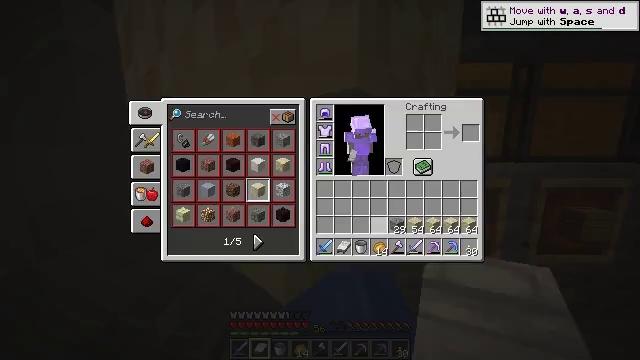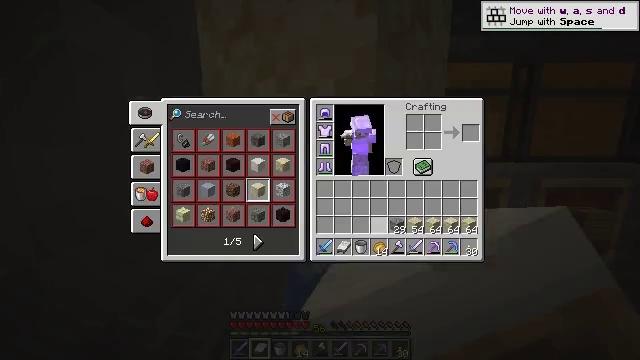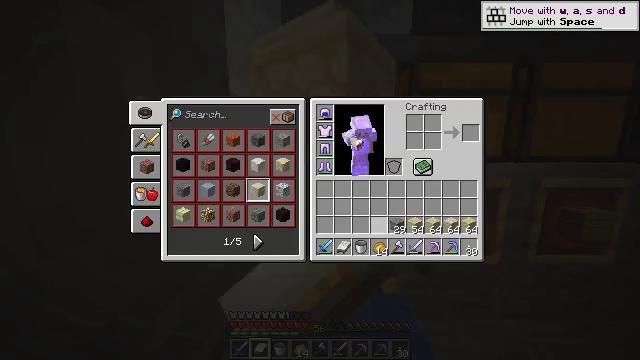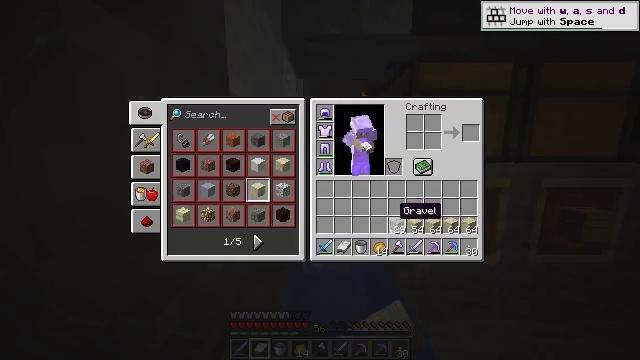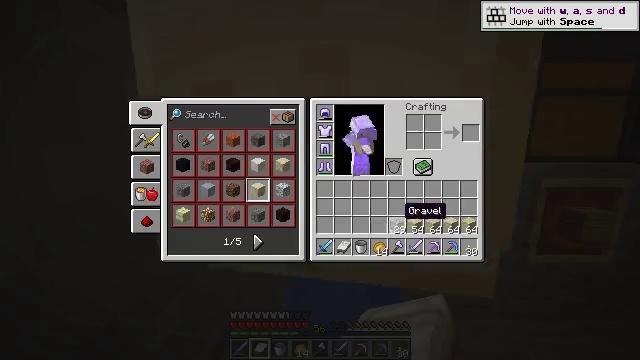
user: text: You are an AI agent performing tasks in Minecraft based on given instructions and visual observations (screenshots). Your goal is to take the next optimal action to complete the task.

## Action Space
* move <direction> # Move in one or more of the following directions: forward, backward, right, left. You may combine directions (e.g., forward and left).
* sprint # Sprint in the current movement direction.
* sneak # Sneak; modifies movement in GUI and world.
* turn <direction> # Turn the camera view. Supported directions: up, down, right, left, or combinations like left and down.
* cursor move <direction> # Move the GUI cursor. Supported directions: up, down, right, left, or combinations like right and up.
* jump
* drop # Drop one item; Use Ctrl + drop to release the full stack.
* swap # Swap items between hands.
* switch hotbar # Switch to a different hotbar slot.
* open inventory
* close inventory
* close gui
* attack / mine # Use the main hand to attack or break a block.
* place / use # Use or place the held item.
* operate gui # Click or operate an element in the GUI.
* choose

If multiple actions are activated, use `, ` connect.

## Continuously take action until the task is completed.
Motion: motion action
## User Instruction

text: Remove a cut sandstone from the inventory.
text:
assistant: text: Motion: sprint, drop, open gui
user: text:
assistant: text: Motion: sprint, cursor move right, drop
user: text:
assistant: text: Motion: sprint, cursor move right
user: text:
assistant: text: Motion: sprint
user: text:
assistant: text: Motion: sprint, drop